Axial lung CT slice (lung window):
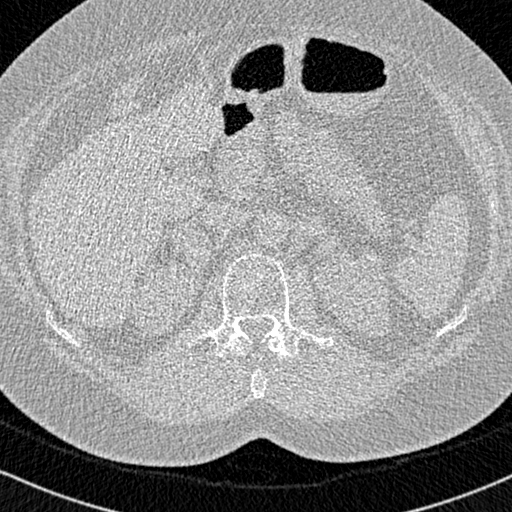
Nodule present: no